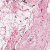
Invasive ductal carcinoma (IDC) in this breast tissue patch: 0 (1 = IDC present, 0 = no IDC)